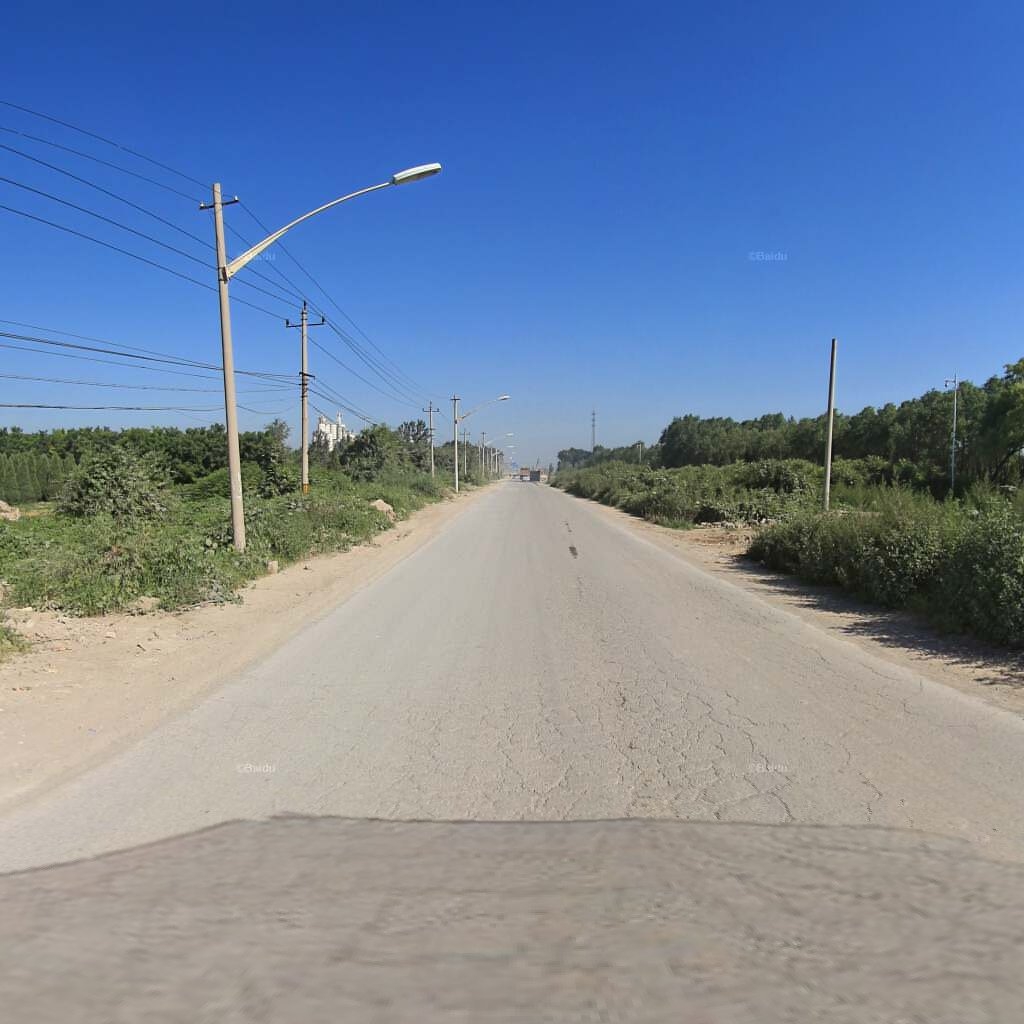
Region: Chaoyang
Road damage annotations: alligator crack